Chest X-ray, PA view. Patient: 52 years old, sex F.
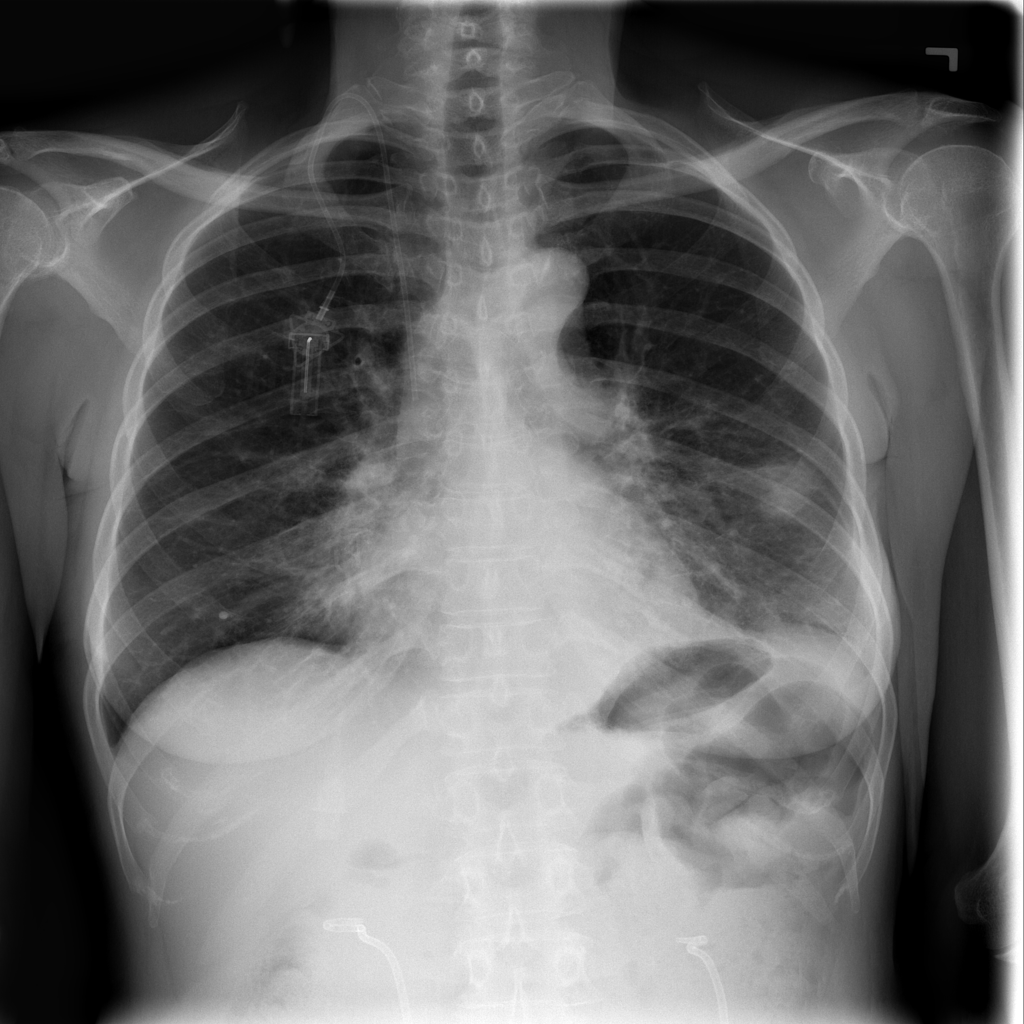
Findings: Infiltration, Nodule